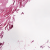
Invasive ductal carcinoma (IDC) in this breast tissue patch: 0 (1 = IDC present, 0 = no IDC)